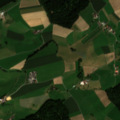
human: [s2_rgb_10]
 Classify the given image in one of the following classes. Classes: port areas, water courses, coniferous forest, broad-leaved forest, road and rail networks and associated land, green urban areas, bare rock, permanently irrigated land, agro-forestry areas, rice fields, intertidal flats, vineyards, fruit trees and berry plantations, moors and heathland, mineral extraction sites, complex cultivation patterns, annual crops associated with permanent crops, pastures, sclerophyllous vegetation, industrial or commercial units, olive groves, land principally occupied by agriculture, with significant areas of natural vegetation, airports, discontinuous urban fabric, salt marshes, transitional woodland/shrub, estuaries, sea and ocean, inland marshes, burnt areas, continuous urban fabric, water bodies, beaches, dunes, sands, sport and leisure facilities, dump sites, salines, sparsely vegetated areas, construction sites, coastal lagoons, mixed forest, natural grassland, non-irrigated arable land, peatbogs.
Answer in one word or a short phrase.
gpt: non-irrigated arable land, complex cultivation patterns, land principally occupied by agriculture, with significant areas of natural vegetation, coniferous forest, mixed forest